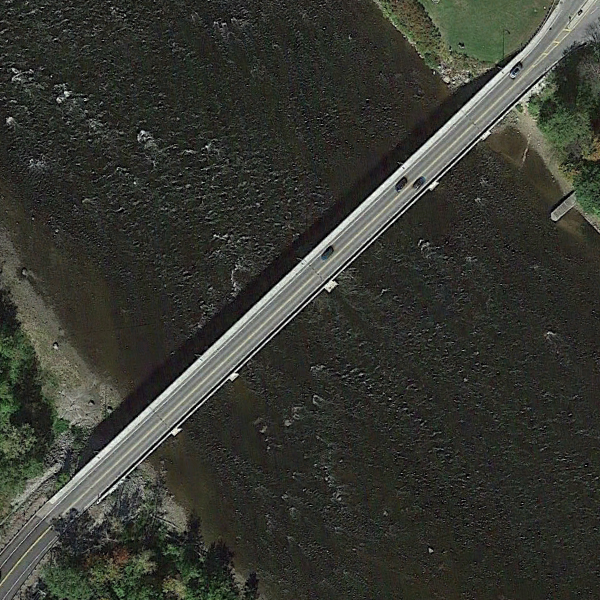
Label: Bridge